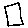
Label: square